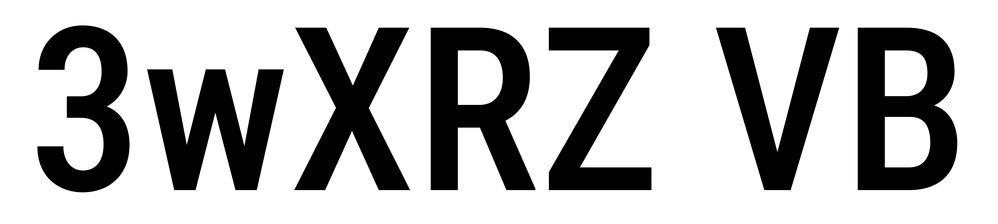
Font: Roboto_Condensed_Medium